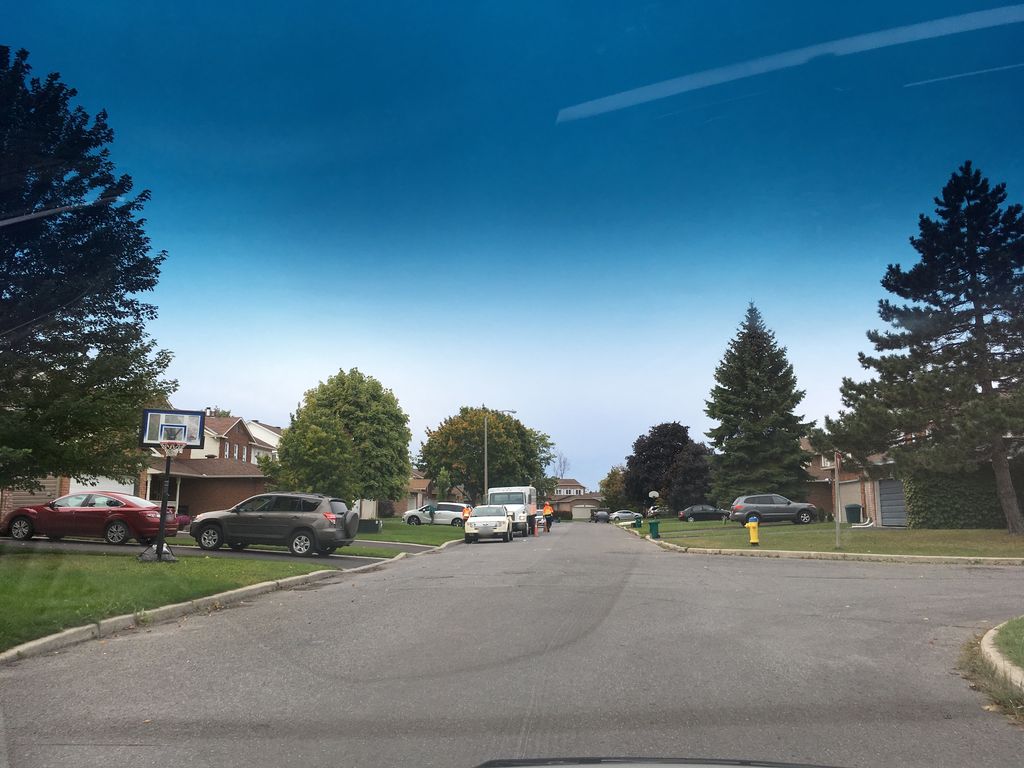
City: ottawa-gatineau